Interaction volume radius: 5 \u00c5
Interaction volume height: 10 \u00c5
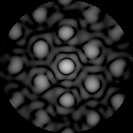
Disorder parameter: 0.3435